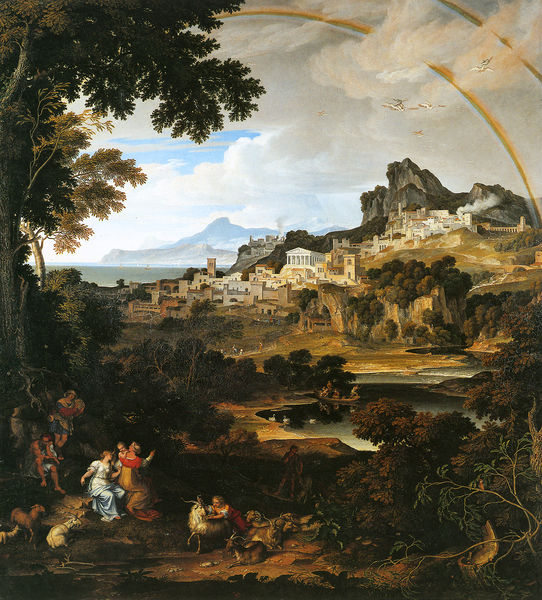
Titel: Heroische Landschaft mit Regenbogen
Künstler: Joseph Anton Koch
Institution: München, Neue Pinakothek
Schlagwörter: baum, berg, felsen, gemälde, himmel, meer, wasser, wolken, bäume, fluss, frauen, landschaft, menschen, see, stadt, tiere, öl, vieh, vögel, familie, mutter, wald, boot, kinder, berge, picknick, paradies, schaf, vulkan, frieden, romantisch, tempel, bock, schafe, hirten, joseph anton koch, ziegen, regenbogen, himmer, bole